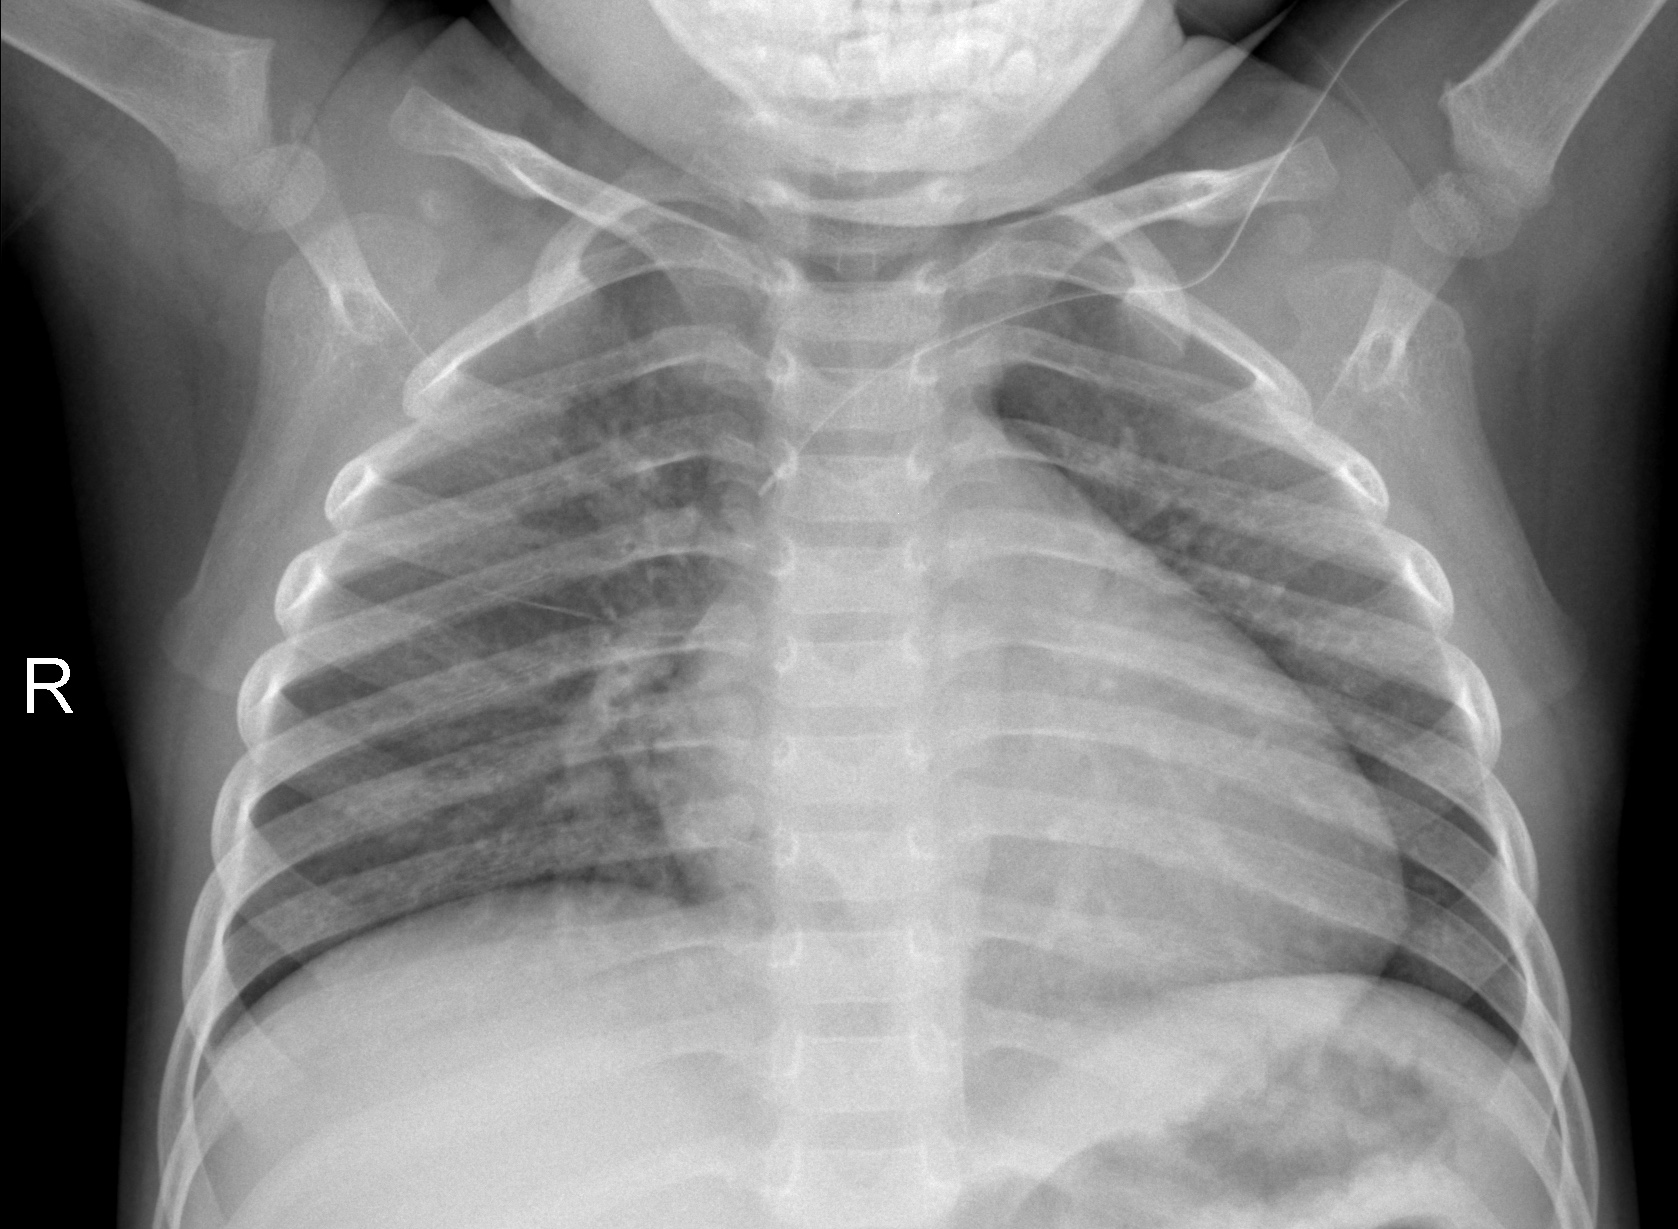
Diagnosis: NORMAL